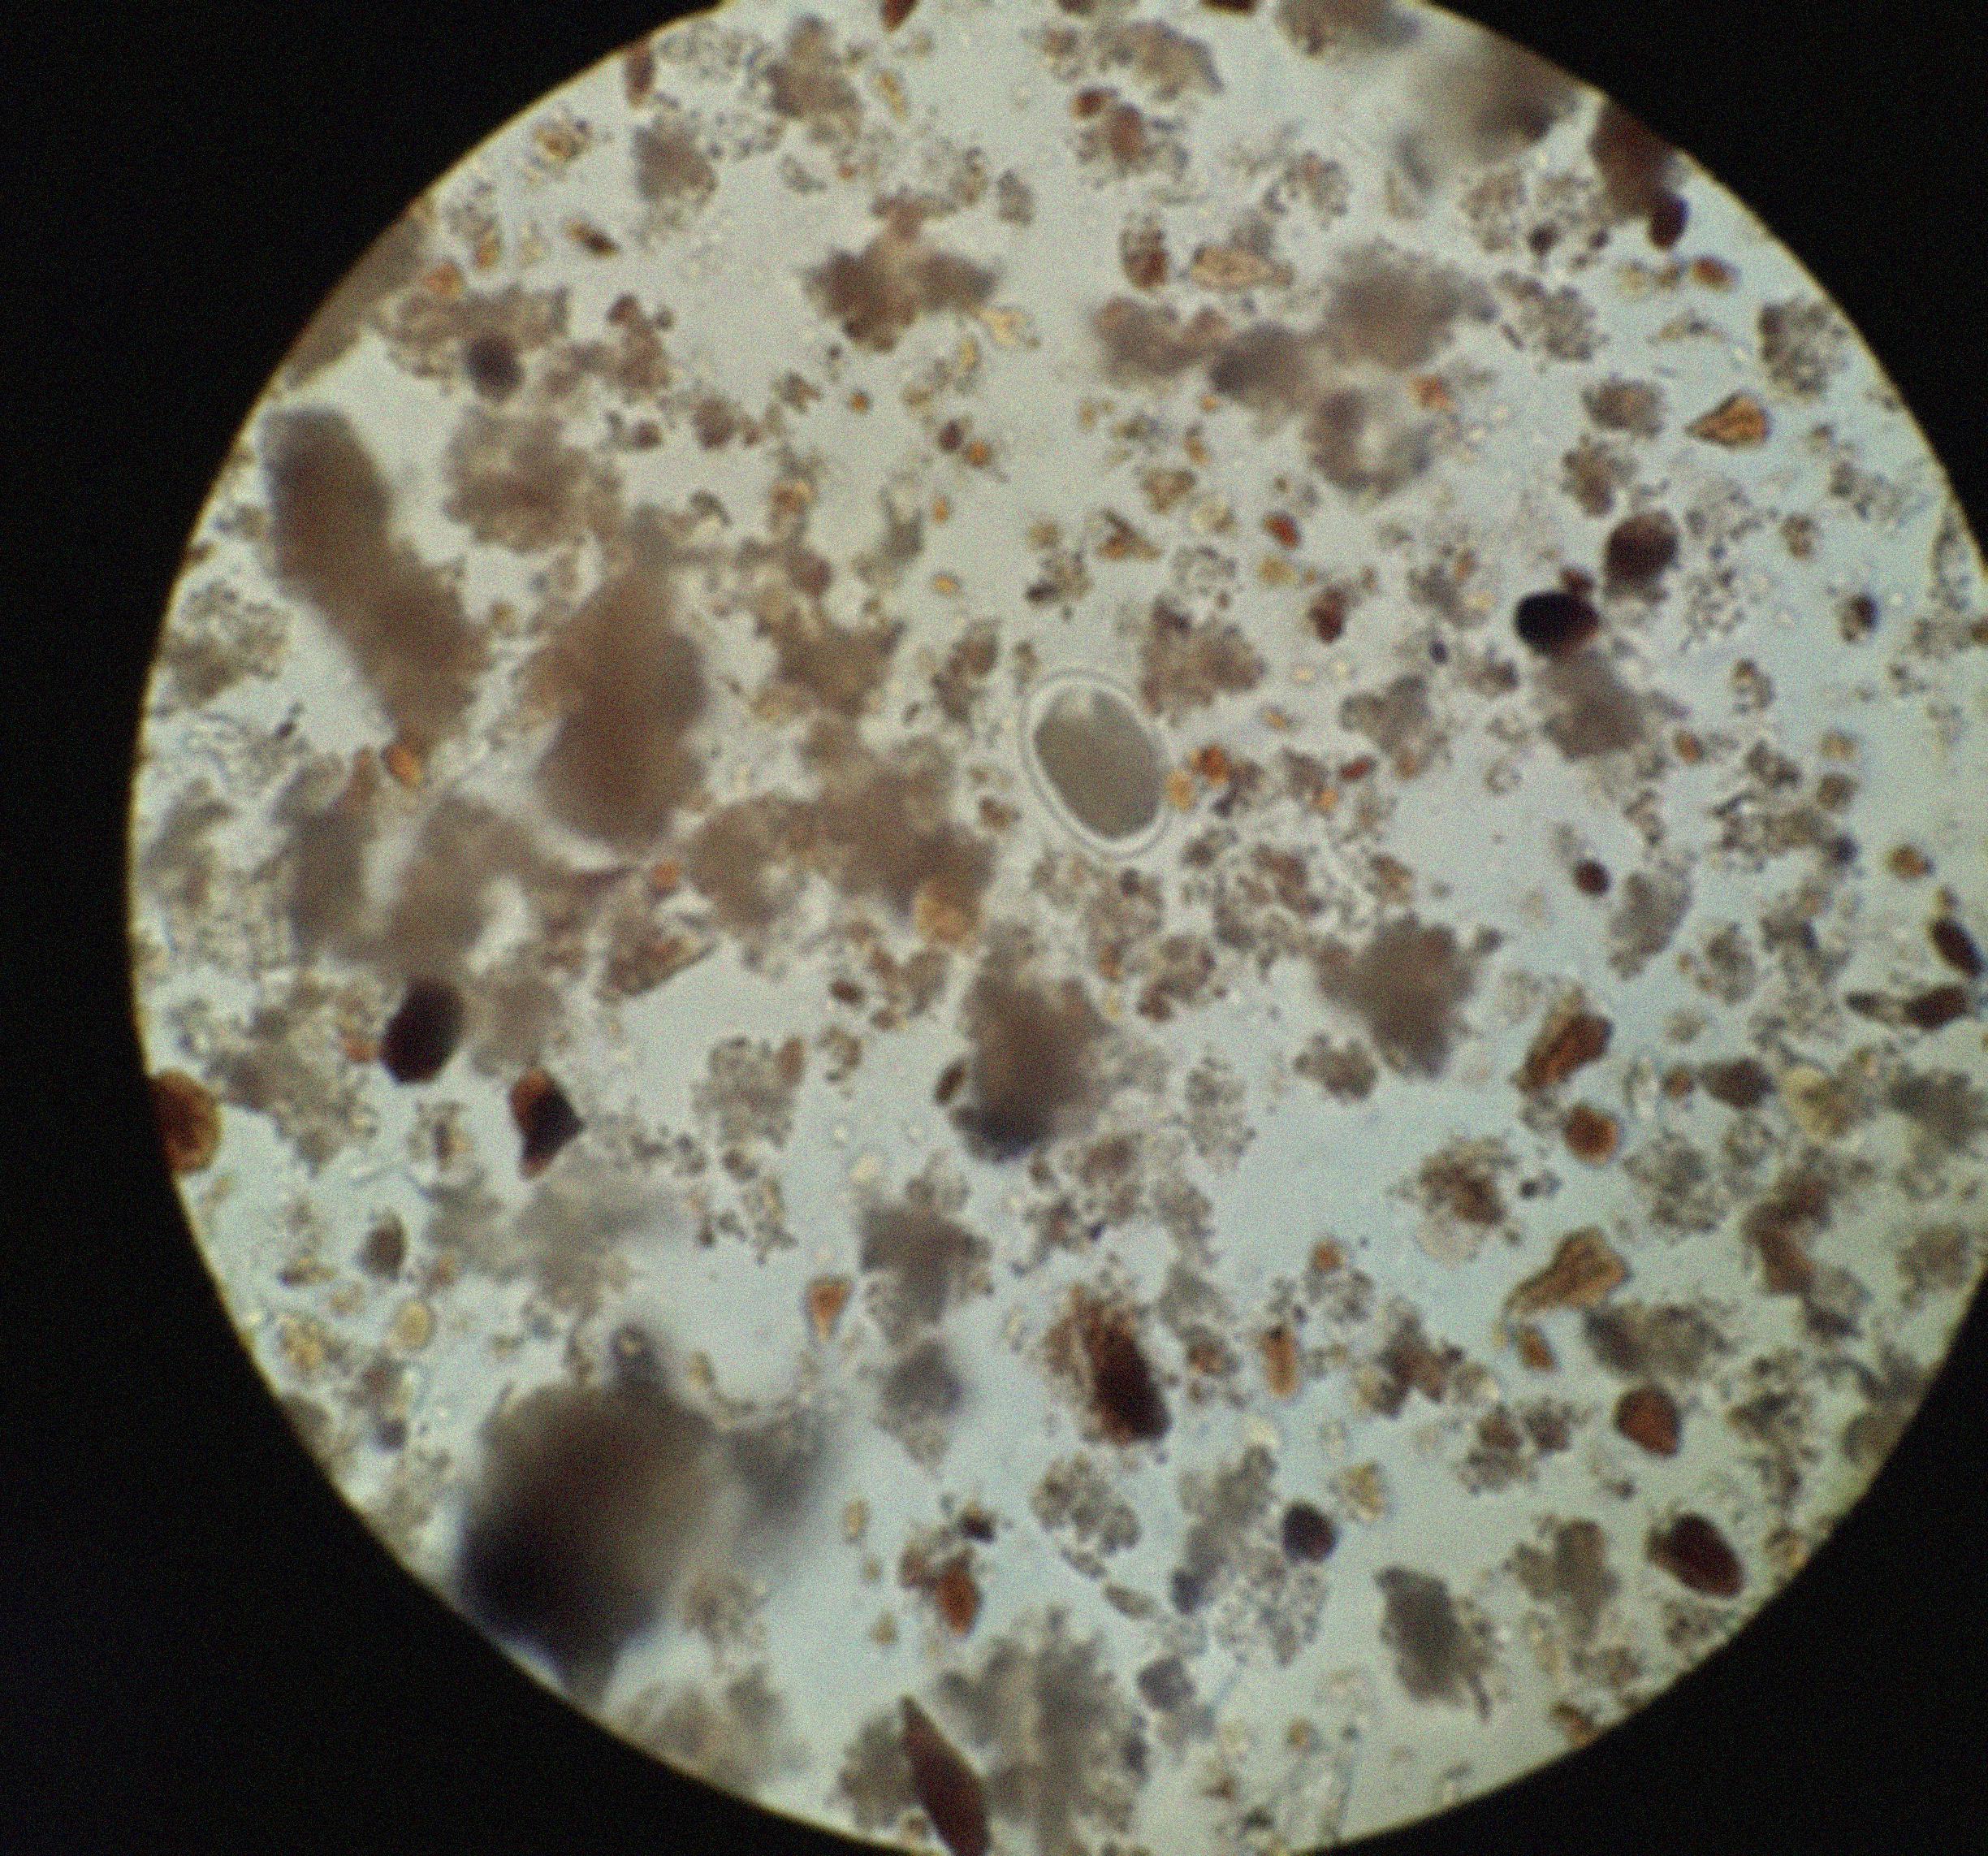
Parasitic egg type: Hookworm egg